Question: I have following service with 2 functions. I want to call this from my controller so i did but gives me error :-
'''
angular.module('myApp')
.factory('Practices', function ($resource) {
return {
UpdatePractice: function () {
return $resource('/api/practicesUpdate/:practiceId', {
practiceId: '@_id'
}, { //parameters default
update: {
method: 'PUT'
}
});
},
UpdateCreditCard: function () {
return $resource('/api/practicesCreditCardUpdate/:practiceId', {
practiceId: '@_id'
}, { //parameters default
updateCredit: {
method: 'PUT'
}
});
}
}
});
'''
Calling from controller :-
'''
Practices.UpdatePractice.update($scope.practice);
'''

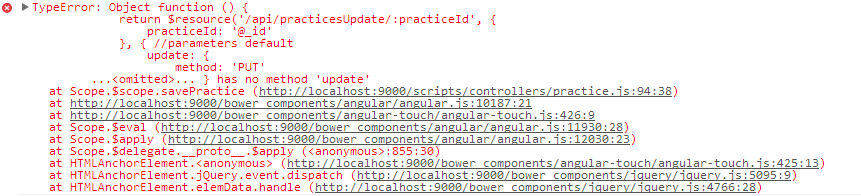
Answer: '''
Practices.UpdatePractice.update($scope.practice);
'''
'UpdatePractice' is a function and needs to be executed first...
'''
Practices.UpdatePractice().update($scope.practice);
'''